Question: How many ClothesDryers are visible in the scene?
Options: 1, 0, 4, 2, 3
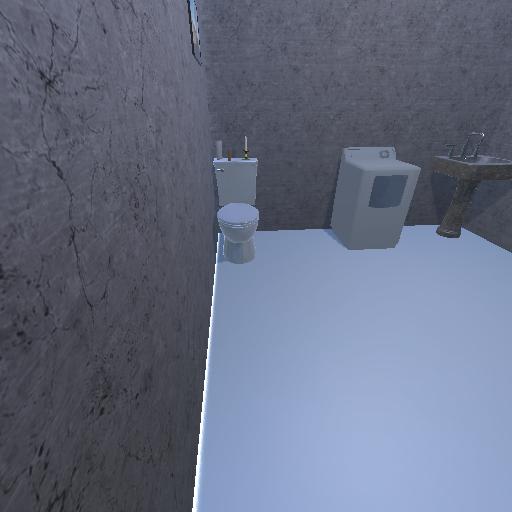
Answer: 1